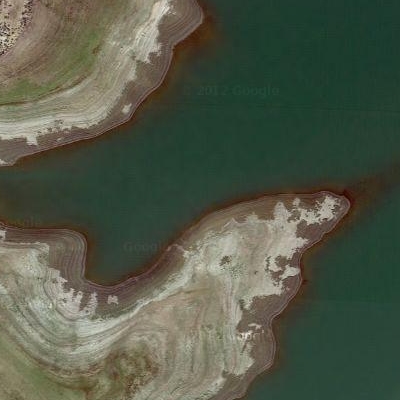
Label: dRiverLake